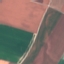
Land use / land cover class: AnnualCrop